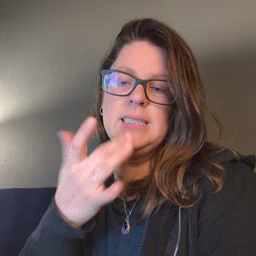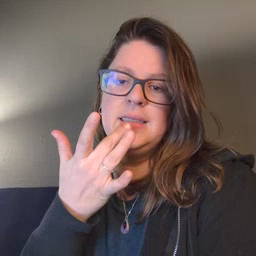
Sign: taste